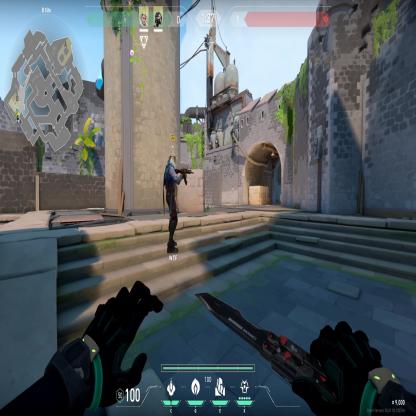
Label: teammate